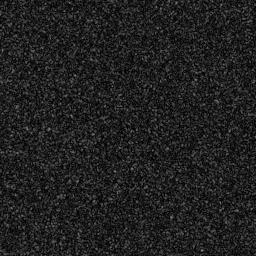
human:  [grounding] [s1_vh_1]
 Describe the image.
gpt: In the satellite image, there is  <ref>1 medium ship </ref> <box>[[54, 84, 63, 94, 0]]</box> located at bottom.